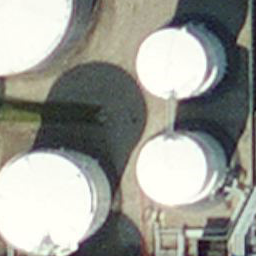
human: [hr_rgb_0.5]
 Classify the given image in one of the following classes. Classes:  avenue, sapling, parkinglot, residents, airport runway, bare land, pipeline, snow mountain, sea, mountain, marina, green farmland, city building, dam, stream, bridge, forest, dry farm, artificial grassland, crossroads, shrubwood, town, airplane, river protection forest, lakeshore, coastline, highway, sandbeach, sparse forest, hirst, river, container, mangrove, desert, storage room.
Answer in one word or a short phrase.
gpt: storage room